Field crop: maize
Growth stage: 1
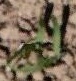
Species: maize